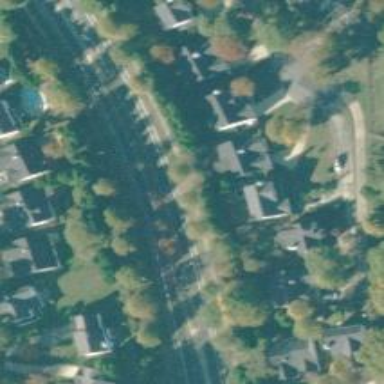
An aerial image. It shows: Secondary road.